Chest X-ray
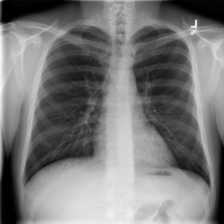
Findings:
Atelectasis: negative
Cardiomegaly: negative
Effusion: negative
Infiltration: negative
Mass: negative
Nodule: negative
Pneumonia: negative
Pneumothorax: negative
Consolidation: negative
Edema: negative
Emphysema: negative
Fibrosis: negative
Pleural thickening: negative
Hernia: negative